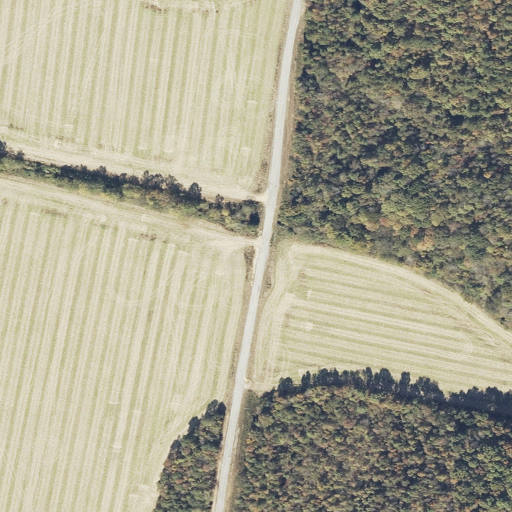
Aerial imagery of valley in Alabama named Harris Hollow containing cultivated crops, deciduous forest, pasture, low intensity development, shrub, and open development